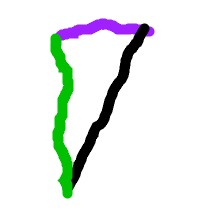
Shape: triangle